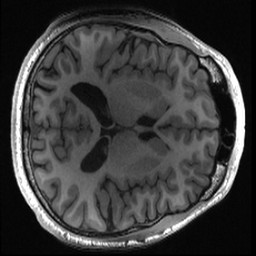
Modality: T1w
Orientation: axial